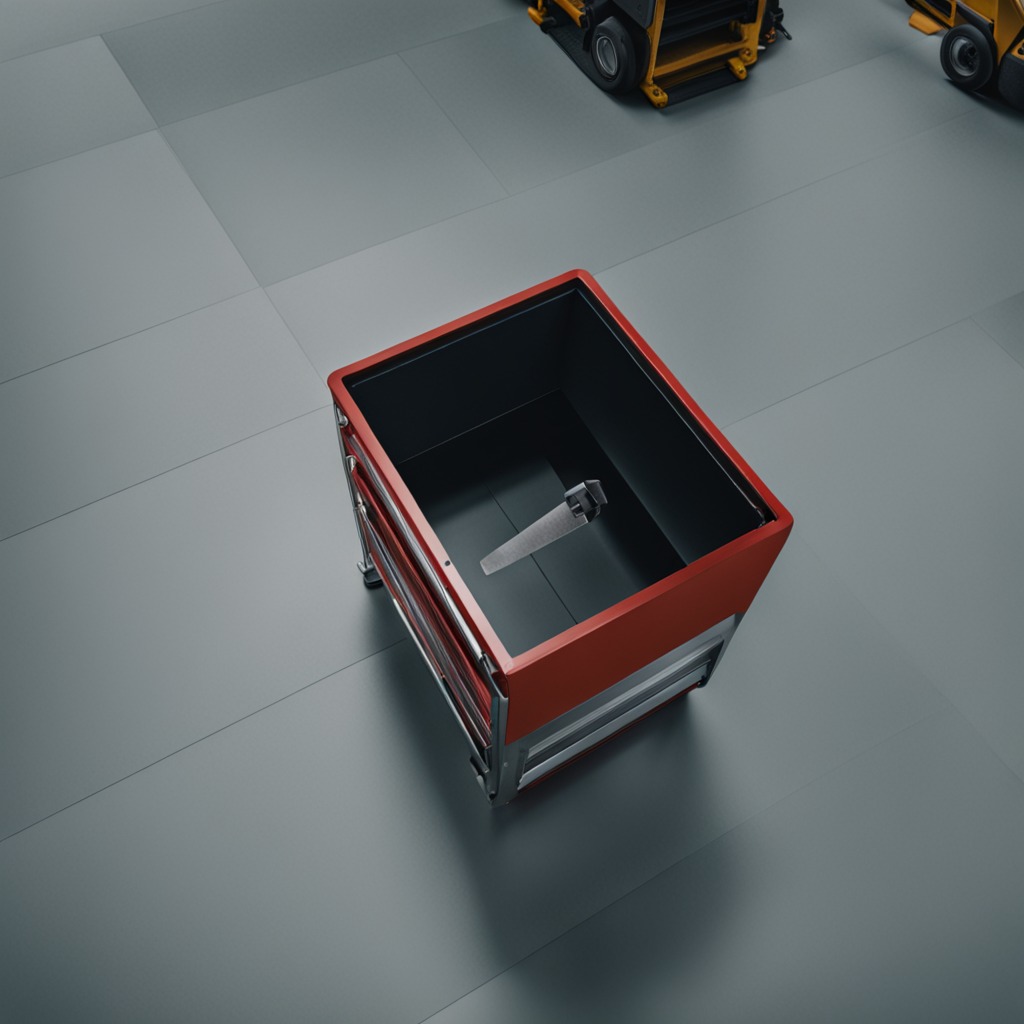
A metal saw is lying on the toolbox surface.